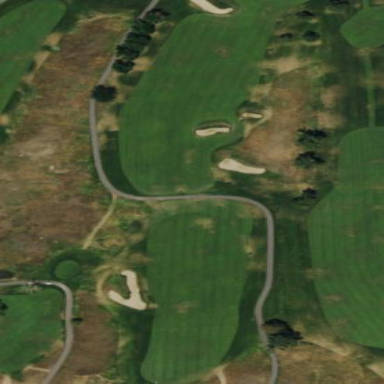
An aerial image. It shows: Golf fairway surrounded by grass.